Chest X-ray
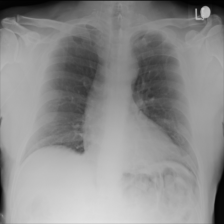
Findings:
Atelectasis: negative
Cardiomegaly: negative
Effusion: negative
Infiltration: negative
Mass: negative
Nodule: negative
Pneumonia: negative
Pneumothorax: negative
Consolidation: negative
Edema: negative
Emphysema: negative
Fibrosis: negative
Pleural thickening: negative
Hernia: negative